Field crop: maize
Growth stage: 2
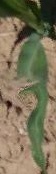
Species: maize